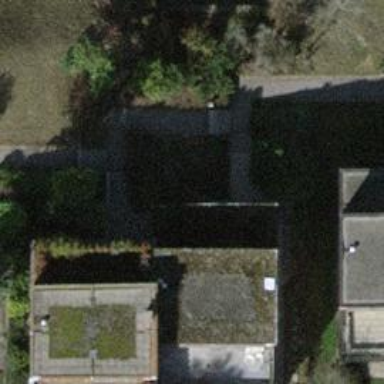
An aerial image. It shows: Terrace building.